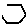
Label: hexagon